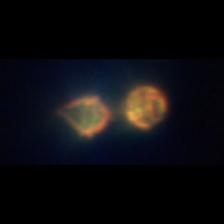
Taxon: Gymnodinium
Group: Dinoflagellates